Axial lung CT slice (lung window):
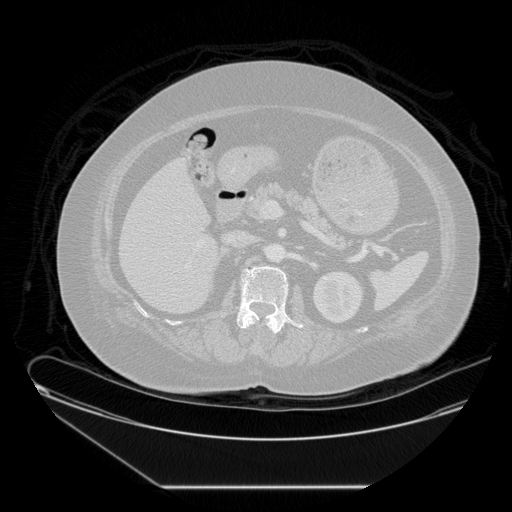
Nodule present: no